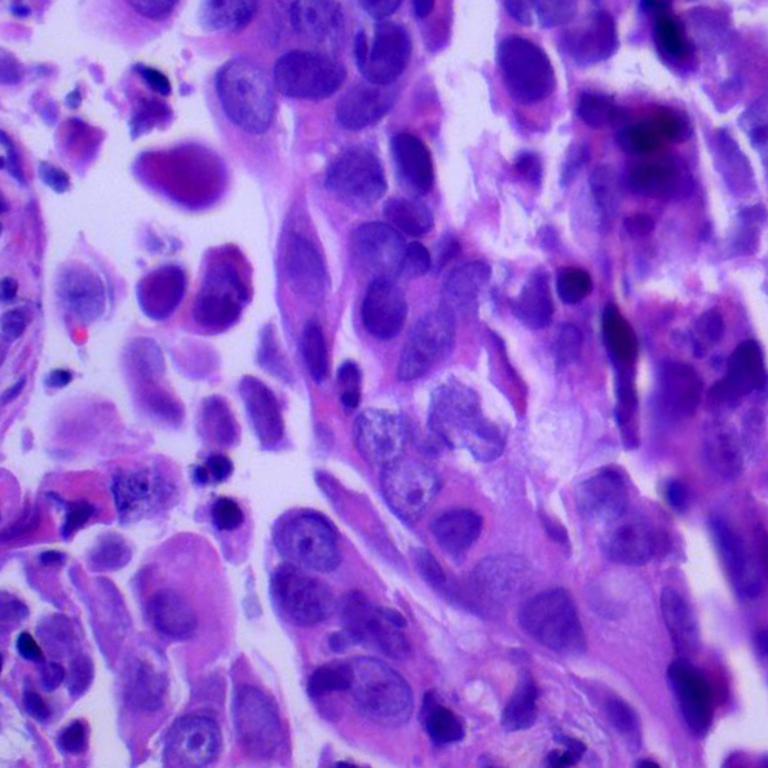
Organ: lung
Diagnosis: adenocarcinomas